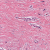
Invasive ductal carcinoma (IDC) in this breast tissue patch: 0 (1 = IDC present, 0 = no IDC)